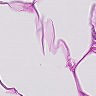
Metastatic tissue present: no